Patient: sex F, age 56
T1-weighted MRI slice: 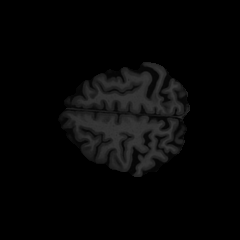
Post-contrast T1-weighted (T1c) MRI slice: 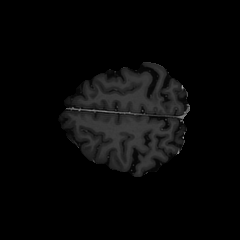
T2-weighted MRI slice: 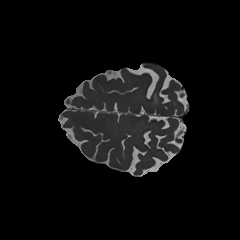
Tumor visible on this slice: yes
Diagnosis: Glioblastoma, IDH-wildtype
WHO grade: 4